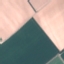
Label: AnnualCrop